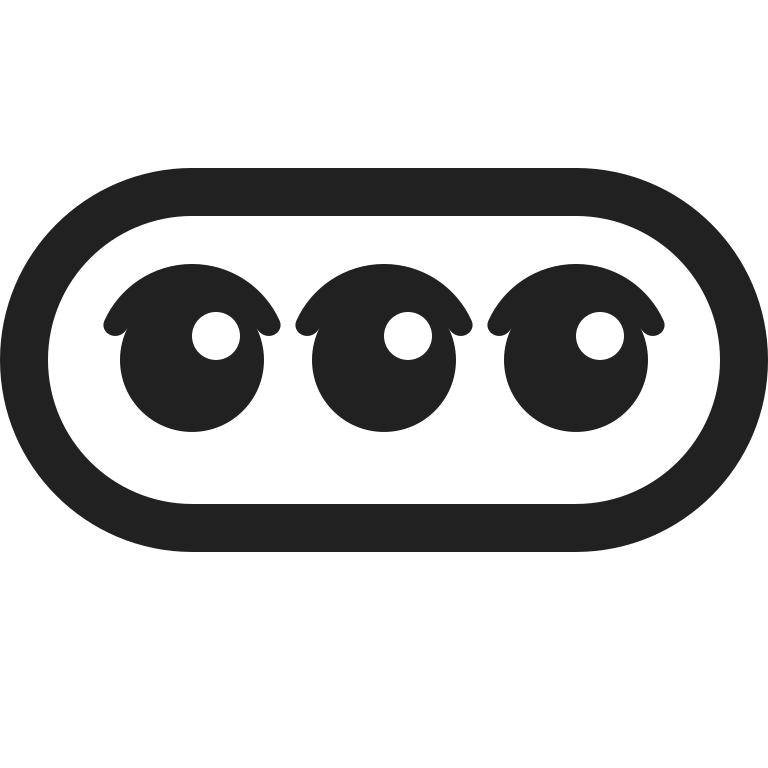
horizontal traffic light high contrast